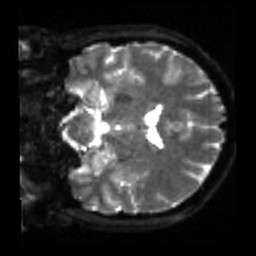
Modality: sbref
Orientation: coronal
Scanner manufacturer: siemens
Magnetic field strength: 3 T
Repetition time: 4 s
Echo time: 0.0594 s